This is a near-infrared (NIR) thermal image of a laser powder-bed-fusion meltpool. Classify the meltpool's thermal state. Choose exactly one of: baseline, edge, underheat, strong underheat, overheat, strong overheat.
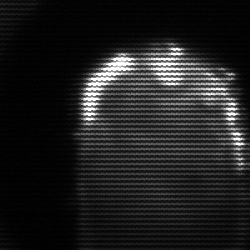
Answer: baseline